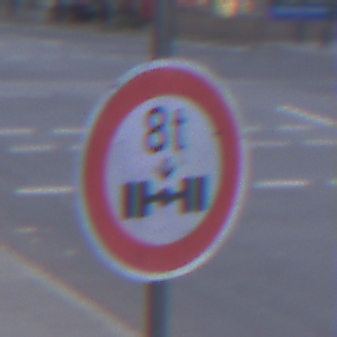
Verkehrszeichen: TatsaechlicheAchslast
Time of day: SunriseSunset
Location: Outdoor (Urban)
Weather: PartlyCloudy
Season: NotSpecified
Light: Natural